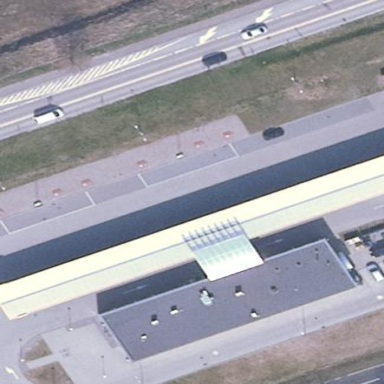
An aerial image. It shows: Service building with flat roof.